Question: I'm trying to create a radius border but not with solid style but with dashed style.
Here's the <URL> which is in solid style, but I want it to be dashed style.
'''
div{
width: 200px;
height: 200px;
border: 2px dashed;
position: relative;
}
div:after{
content: "";
width: 25px;
height: 25px;
position: absolute;
z-index: 2;
top: 15px;
right: -29px;
border-top: 2px dashed;
border-left: 2px solid #fff;
border-right: 2px dashed;
border-bottom: 2px dashed;
border-radius: 0 25px 0 0;
}
'''
---

---
It's working in chrome and ie too but not in firefox, and I'm using firefox version 28.
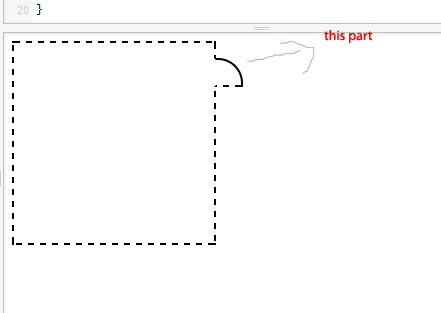
Answer: If your little boxe doesnt hold any content, you may use another pseudo element to create a mask.
<URL>
'''
div:before {
content: "";
width: 10px;
height: 10px;
position: absolute;
z-index: 3;
top: 15px;
right: -29px;
border-radius:100%;
box-shadow:inset 0 0 0 5px white, 0 0 0 5px white;;
border:solid transparent 5px;
}
'''
---
Actually, it would be better to only serve this to mozillas browsers :<URL>
'''
@-moz-document url-prefix() {
div:before {
content: "";
width: 10px;
height: 10px;
position: absolute;
z-index: 3;
top: 15px;
right: -29px;
border-radius:100%;
box-shadow:inset 0 0 0 5px white, 0 0 0 5px white;;
border:solid transparent 5px;
}
}
'''